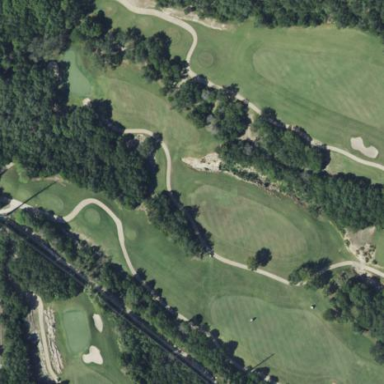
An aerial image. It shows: Rough area in golf course.